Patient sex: M
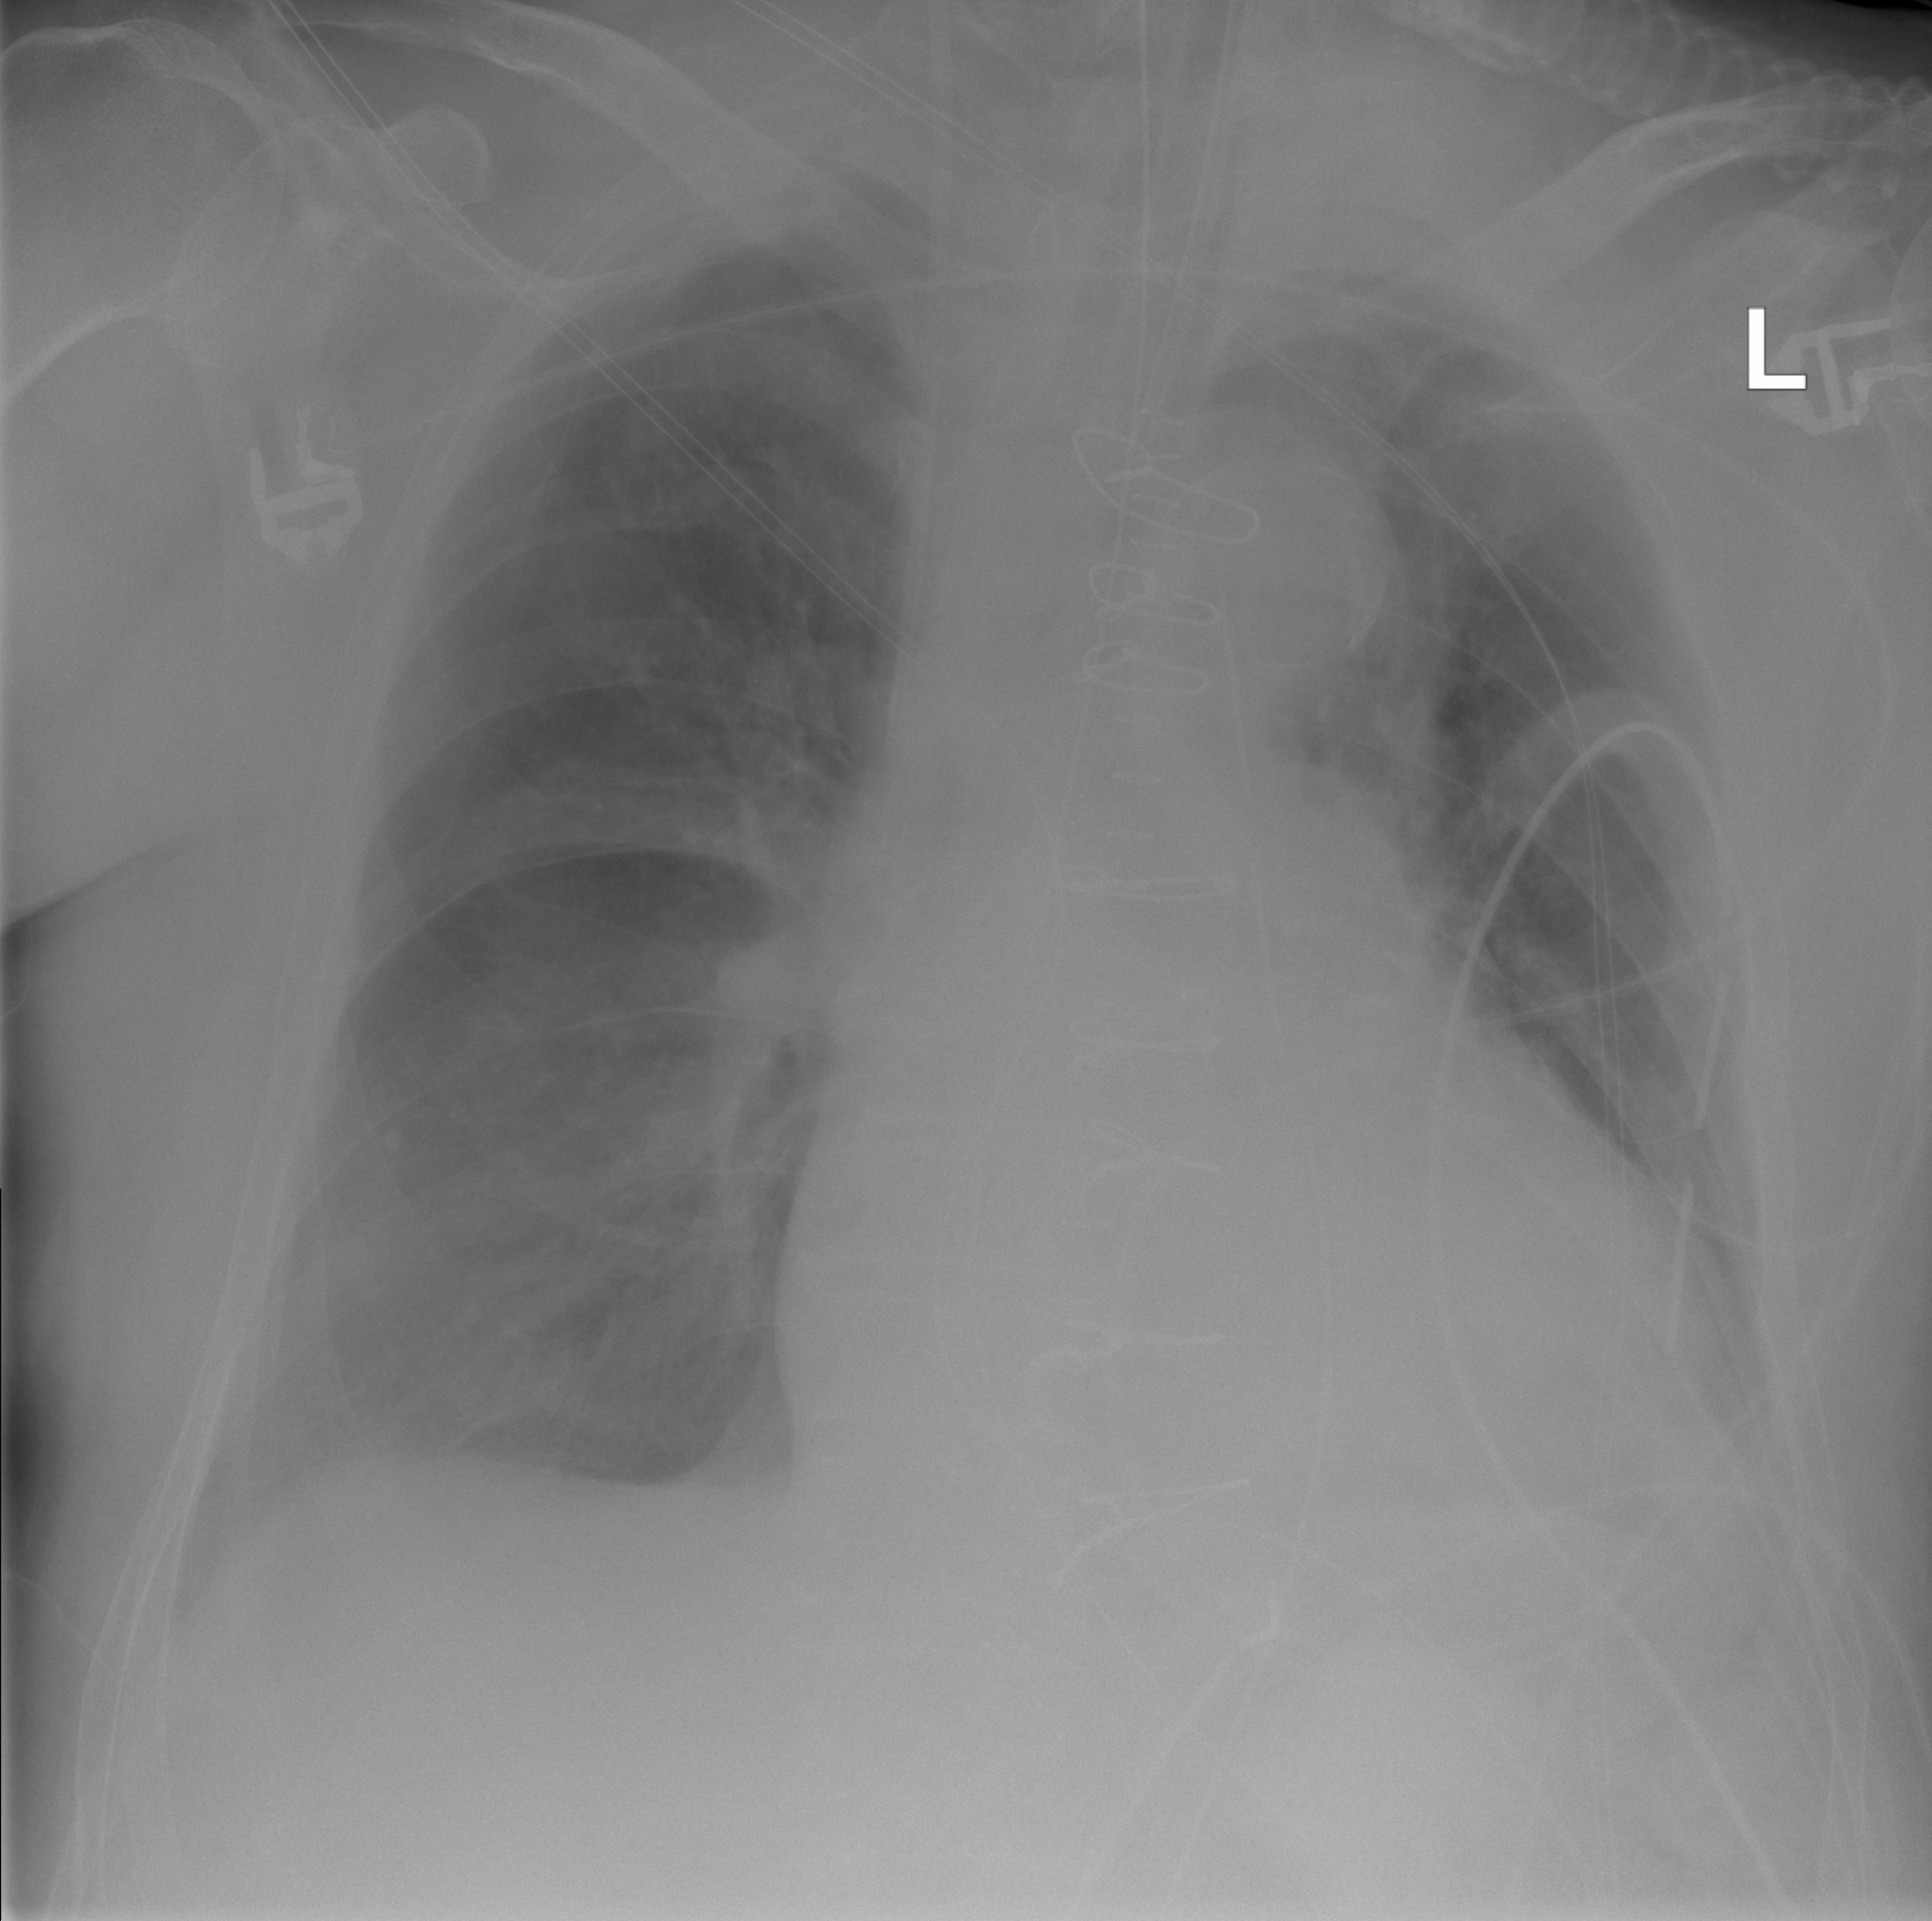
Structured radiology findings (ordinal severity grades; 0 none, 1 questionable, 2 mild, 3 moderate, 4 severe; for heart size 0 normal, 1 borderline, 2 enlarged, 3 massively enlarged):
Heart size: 2
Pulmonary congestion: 0
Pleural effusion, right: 2
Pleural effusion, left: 2
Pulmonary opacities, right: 0
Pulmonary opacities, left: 0
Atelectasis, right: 2
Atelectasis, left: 2